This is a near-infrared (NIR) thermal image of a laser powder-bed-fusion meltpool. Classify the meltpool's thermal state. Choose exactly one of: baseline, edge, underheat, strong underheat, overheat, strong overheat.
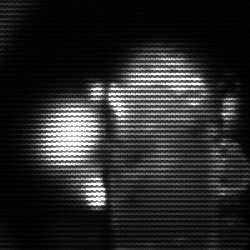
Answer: strong underheat